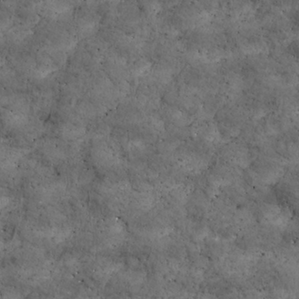
Label: non_frost